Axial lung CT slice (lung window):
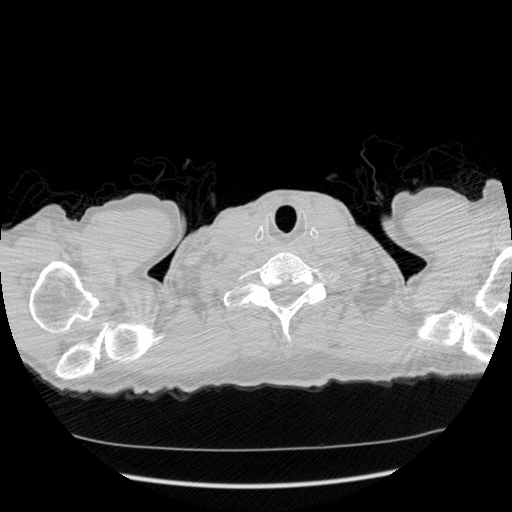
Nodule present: no